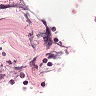
Metastatic tissue present: no